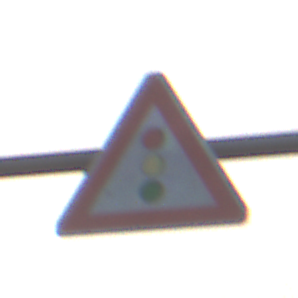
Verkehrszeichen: Lichtzeichenanlage
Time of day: SunriseSunset
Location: Outdoor (Nature)
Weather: Clear
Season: NotSpecified
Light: Natural